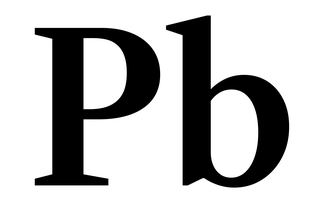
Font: LibreCaslonText_SemiBold